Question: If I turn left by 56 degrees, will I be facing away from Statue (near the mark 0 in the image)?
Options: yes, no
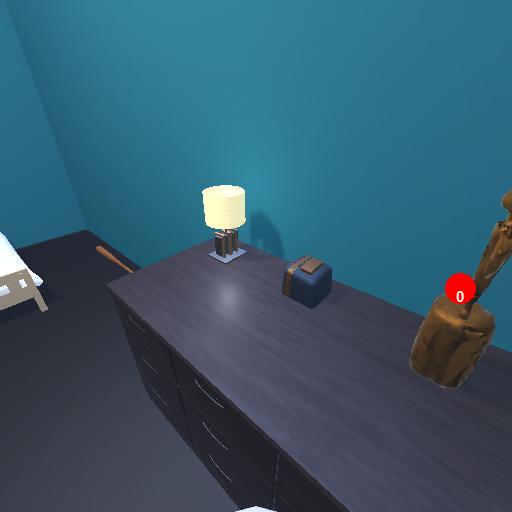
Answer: yes